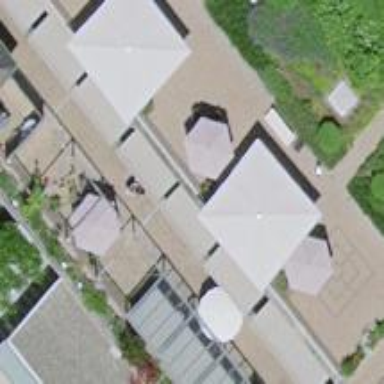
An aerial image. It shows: Nursing home.